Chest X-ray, AP view. Patient: 52 years old, sex F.
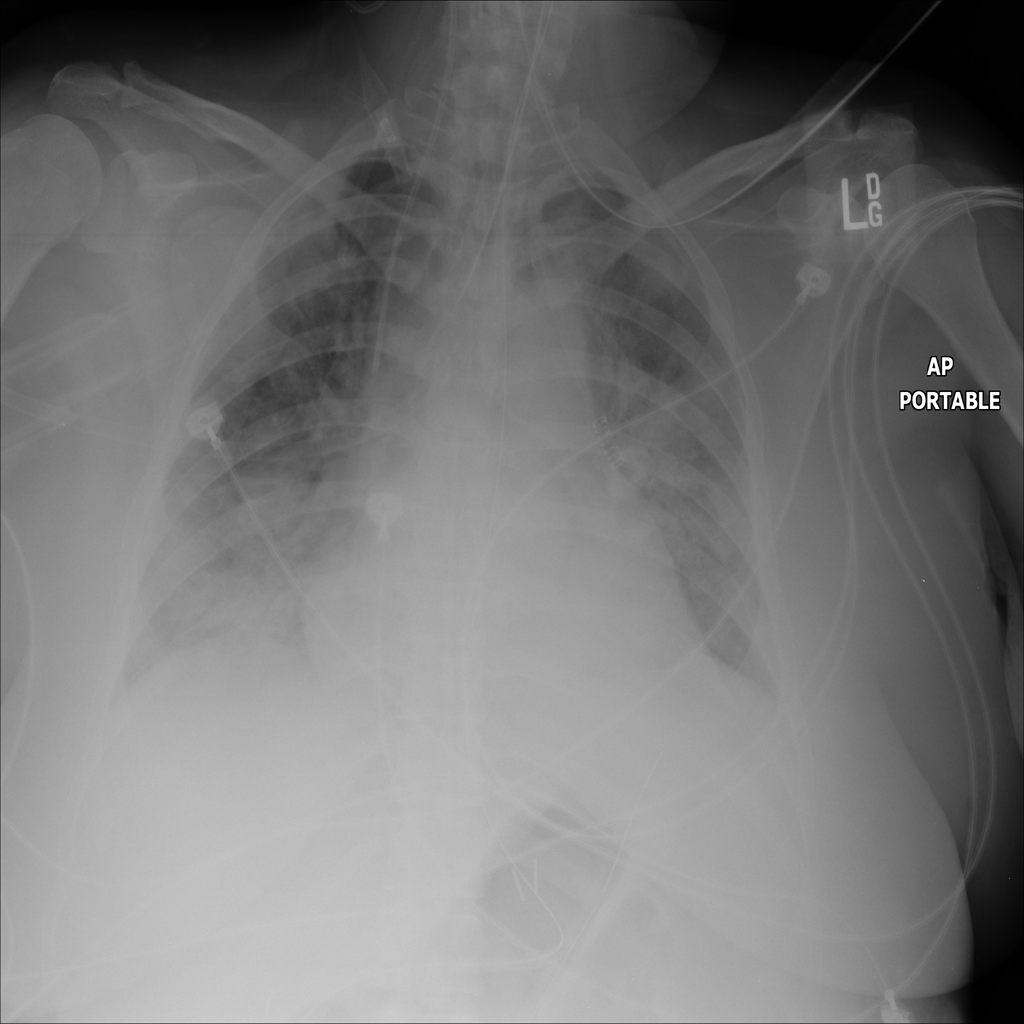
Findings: Effusion